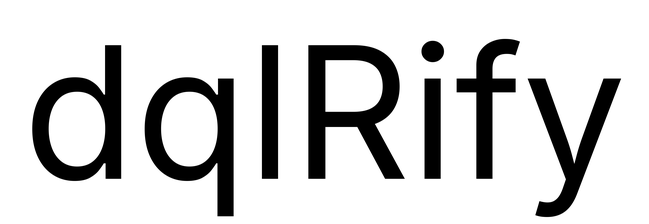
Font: Inter_Regular